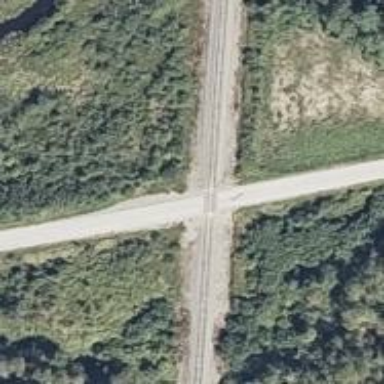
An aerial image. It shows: Railway level crossing.